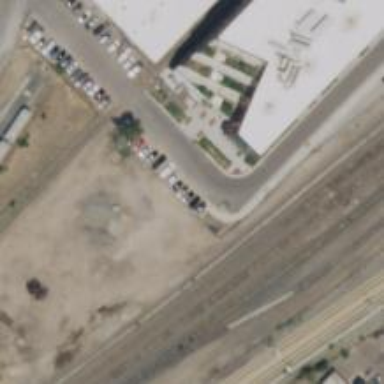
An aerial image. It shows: Street side parking area.